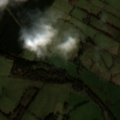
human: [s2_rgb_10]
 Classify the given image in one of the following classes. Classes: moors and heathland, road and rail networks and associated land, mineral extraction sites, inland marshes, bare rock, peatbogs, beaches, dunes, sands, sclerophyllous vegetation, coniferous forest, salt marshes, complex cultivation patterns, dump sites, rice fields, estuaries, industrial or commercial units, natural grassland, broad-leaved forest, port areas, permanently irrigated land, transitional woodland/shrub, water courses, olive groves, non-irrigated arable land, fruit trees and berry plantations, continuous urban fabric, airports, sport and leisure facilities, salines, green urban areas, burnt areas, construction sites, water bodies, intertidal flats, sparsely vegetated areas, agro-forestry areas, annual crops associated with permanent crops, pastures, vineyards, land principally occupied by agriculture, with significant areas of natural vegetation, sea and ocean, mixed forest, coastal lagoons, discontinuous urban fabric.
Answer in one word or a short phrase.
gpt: pastures, coniferous forest, transitional woodland/shrub